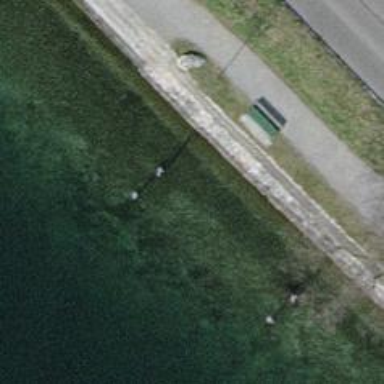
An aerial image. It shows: Bench for seating.